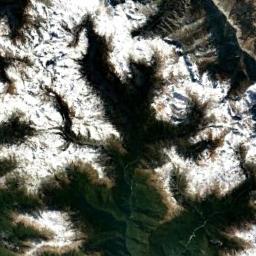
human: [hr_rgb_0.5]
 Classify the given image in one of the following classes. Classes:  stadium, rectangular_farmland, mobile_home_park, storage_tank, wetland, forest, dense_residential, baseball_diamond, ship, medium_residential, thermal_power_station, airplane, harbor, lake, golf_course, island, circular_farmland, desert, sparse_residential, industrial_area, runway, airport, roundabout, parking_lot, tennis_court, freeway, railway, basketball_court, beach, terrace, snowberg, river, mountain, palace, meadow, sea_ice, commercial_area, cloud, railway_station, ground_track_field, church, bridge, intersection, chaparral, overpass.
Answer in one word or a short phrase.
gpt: snowberg